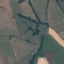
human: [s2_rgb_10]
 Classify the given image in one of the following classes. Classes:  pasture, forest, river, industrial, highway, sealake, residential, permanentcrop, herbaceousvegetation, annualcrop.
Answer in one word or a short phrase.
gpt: Pasture